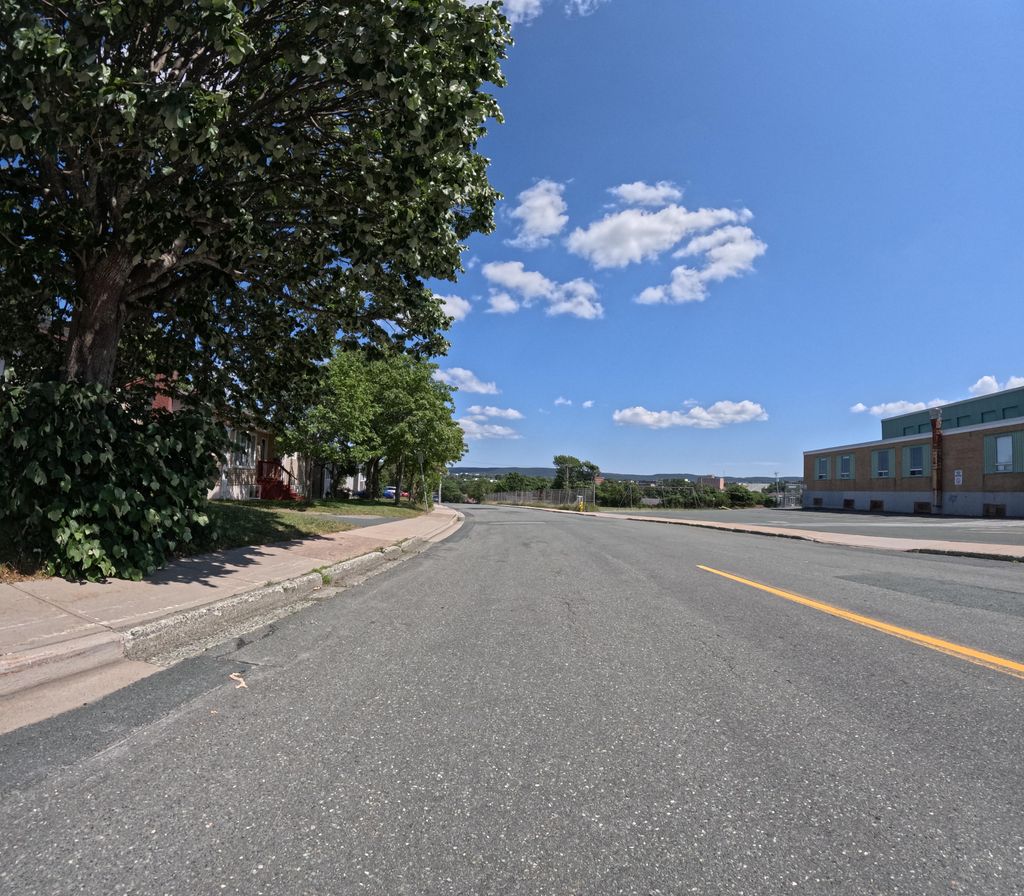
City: st_johns